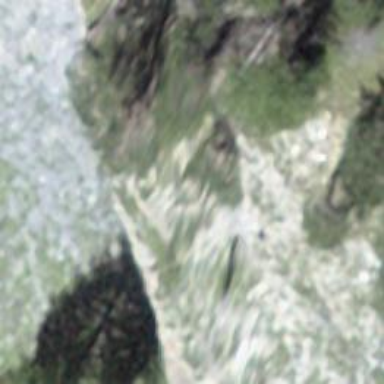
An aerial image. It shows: Natural cliff.